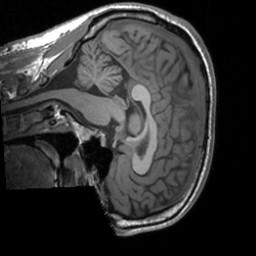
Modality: T1w
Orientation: sagittal
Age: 24
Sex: male
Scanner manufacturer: siemens
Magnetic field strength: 3 T
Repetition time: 1.9 s
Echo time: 0.00226 s